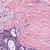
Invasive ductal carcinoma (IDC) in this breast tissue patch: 1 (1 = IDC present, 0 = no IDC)